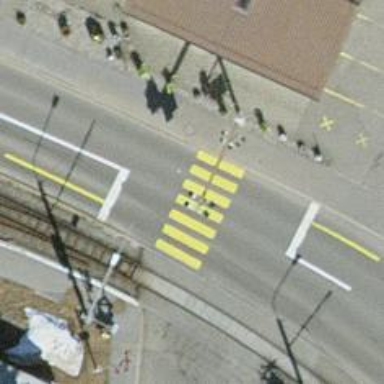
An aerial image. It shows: Road with traffic signals at crossing.